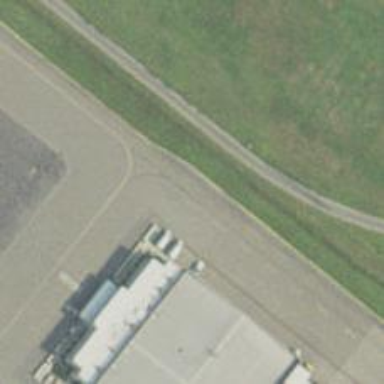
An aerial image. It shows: View of taxiway at the airport.